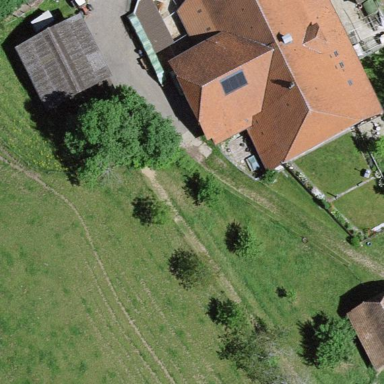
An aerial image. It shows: Farm building.